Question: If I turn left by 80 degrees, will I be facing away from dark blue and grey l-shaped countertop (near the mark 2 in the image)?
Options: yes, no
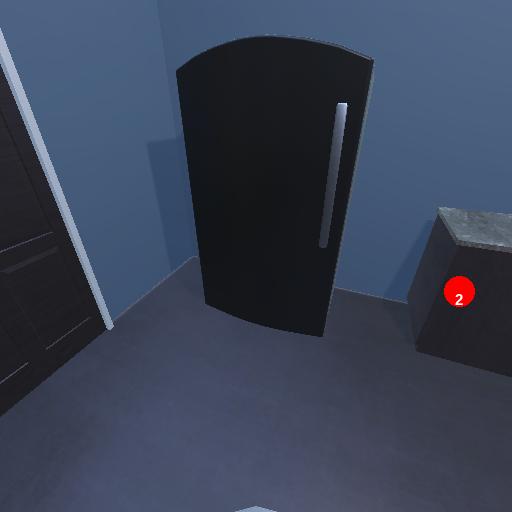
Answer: yes